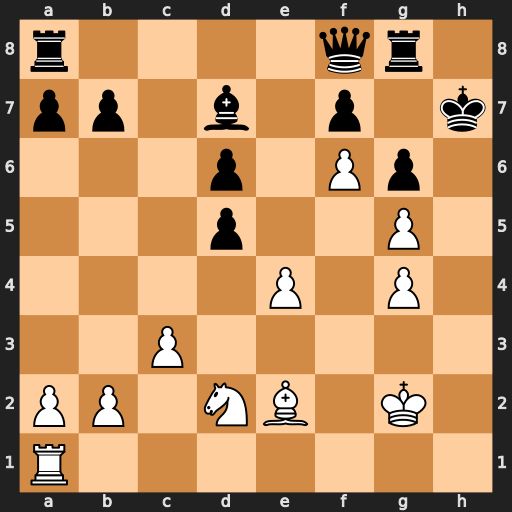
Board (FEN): r4qr1/pp1b1p1k/3p1Pp1/3p2P1/4P1P1/2P5/PP1NB1K1/R7
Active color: w
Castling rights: -
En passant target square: -
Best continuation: Rh1+ Qh6 Rxh6#